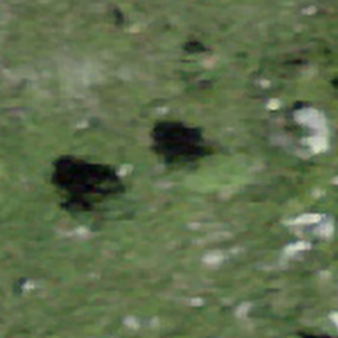
Label: other